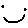
Label: smiley face